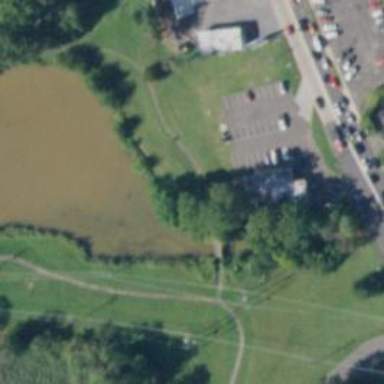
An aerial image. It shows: Path on bridge.